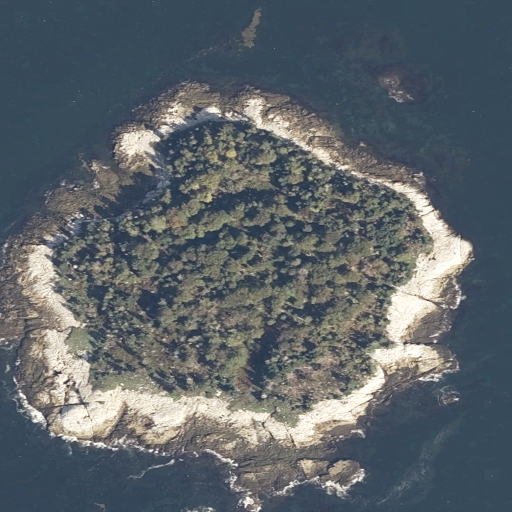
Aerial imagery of island in Maine named Wreck Corner containing open water, barren land, mixed forest, herbaceous wetlands, grassland, and deciduous forest